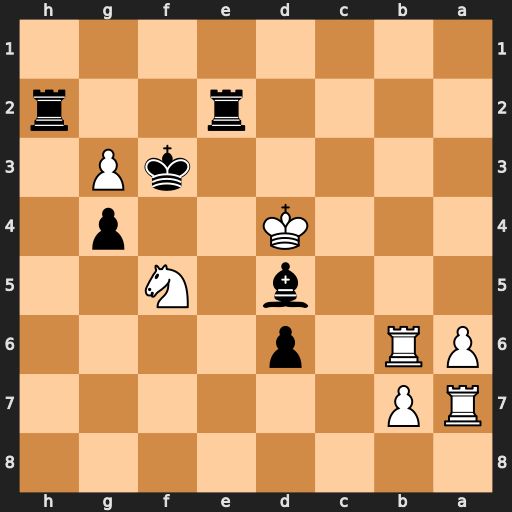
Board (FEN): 8/RP6/PR1p4/3b1N2/3K2p1/5kP1/4r2r/8
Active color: b
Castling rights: -
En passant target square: -
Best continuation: Rd2+ Kc3 Rc2+